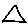
Label: triangle